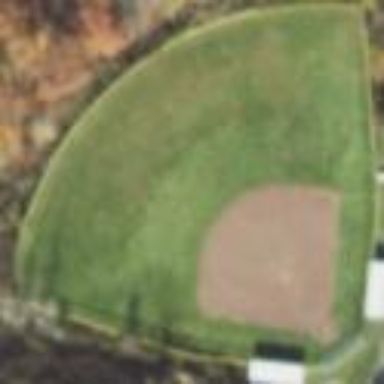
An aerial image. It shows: Baseball pitch for leisure and sports activities.